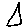
Label: triangle